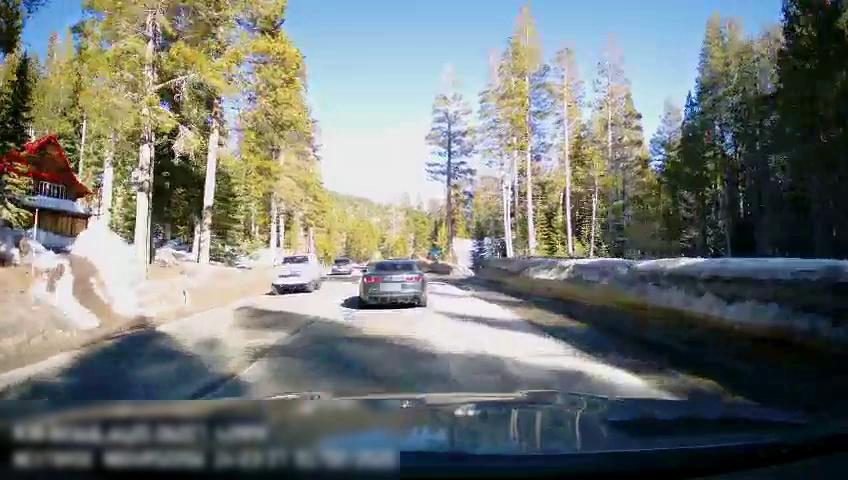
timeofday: Day
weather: Sunny
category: Drivable Space
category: Vehicles | SUV
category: Vehicles | Van
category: Vehicles | Car